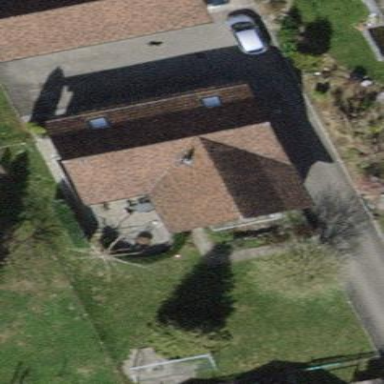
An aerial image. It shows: Simple house.